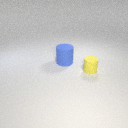
large blue rubber cylinder behind small yellow rubber cylinder